Question: I got this df
'''
structure(list(patients = 1:10, adm1 = c(1, 1, 1, 1, 1, 1, 1,
1, 1, 1), adm2 = c(0, 1, 1, 0, 0, 1, 1, 0, 0, 1), adm3 = c(0,
0, 1, 1, 0, 0, 0, 1, 0, 1), adm4 = c(0, 0, 0, 0, 1, 0, 0, 0,
1, 0)), class = "data.frame", row.names = c(NA, -10L))
'''
I want a table like this
'''
adm1 adm2 adm3 adm4
No of patients 10 5 3 2
Percentage 100% 50% 30% 20%
'''

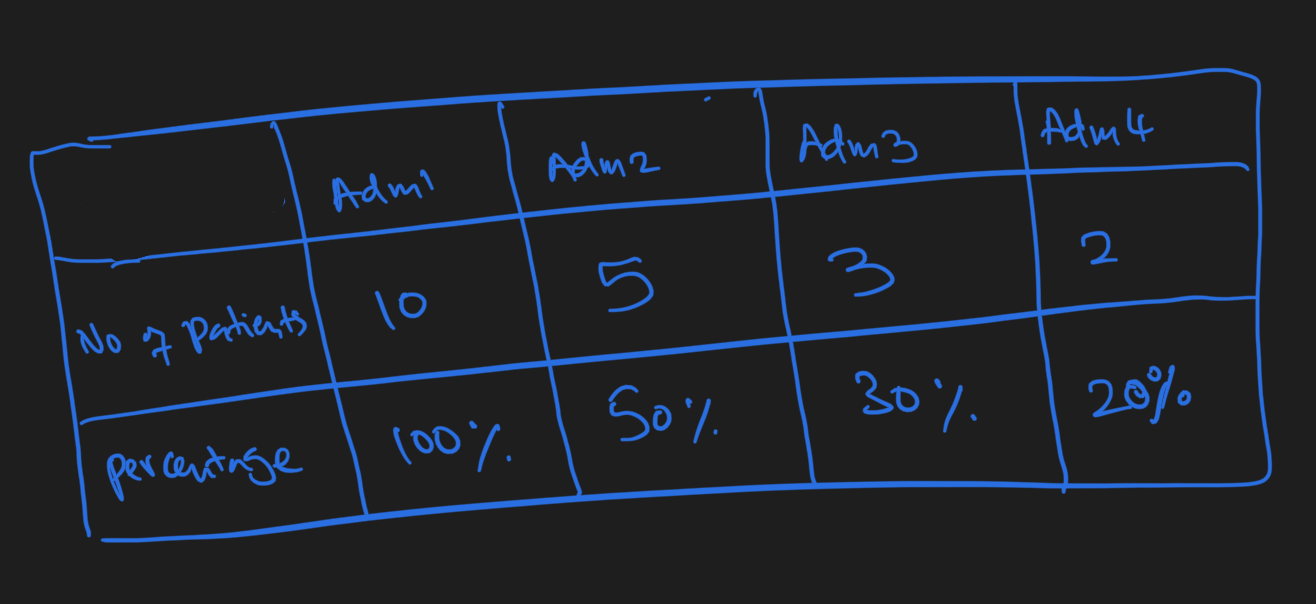
Answer: We can use 'colSums' and 'colMeans' -
'''
rbind(no_of_patients = colSums(df[-1]),
percentage = colMeans(df[-1]) * 100)
#. adm1 adm2 adm3 adm4
#no_of_patients 10 5 4 2
#percentage 100 50 40 20
'''